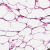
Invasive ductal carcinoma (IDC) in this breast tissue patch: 0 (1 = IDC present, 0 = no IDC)